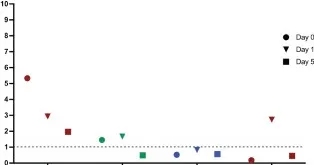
The results of immunoblotting tests and ELISAs of this patient. (E) ELISAs using BP180 NC16a-domain and LM332 RPs for detection of IgA, IgM or IgE autoantibodies.
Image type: chart (chart)